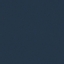
Label: SeaLake